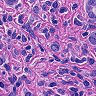
Metastatic tissue present: yes